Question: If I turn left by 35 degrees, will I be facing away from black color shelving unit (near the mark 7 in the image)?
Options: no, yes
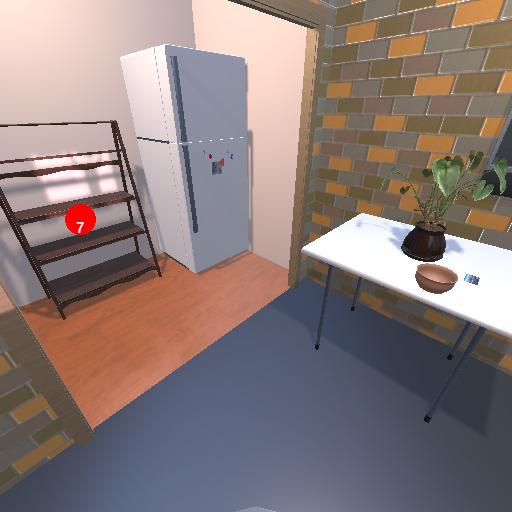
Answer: no